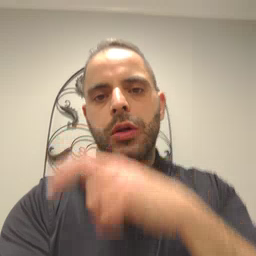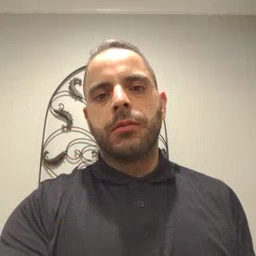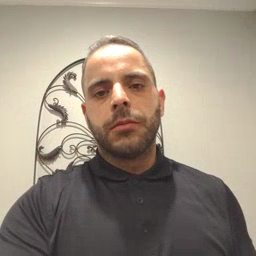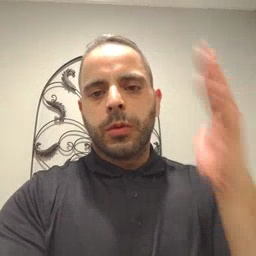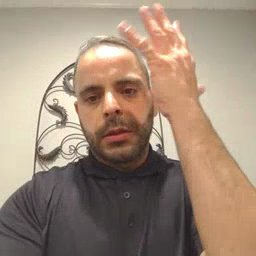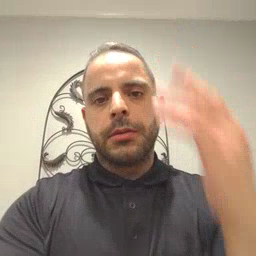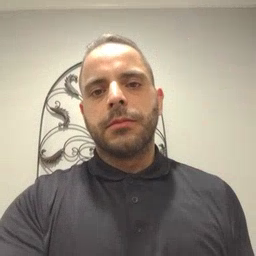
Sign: tree